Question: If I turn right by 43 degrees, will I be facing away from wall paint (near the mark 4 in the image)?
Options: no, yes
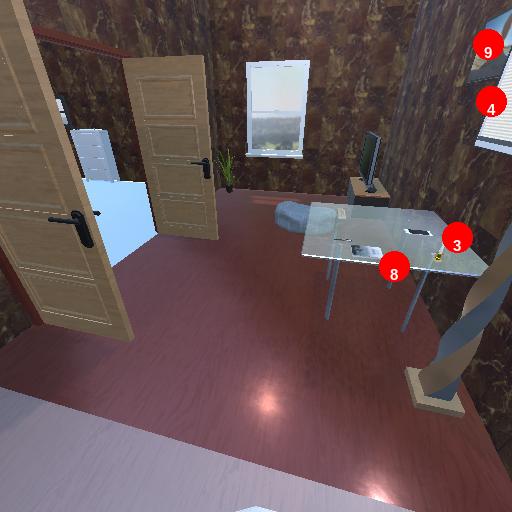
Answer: no